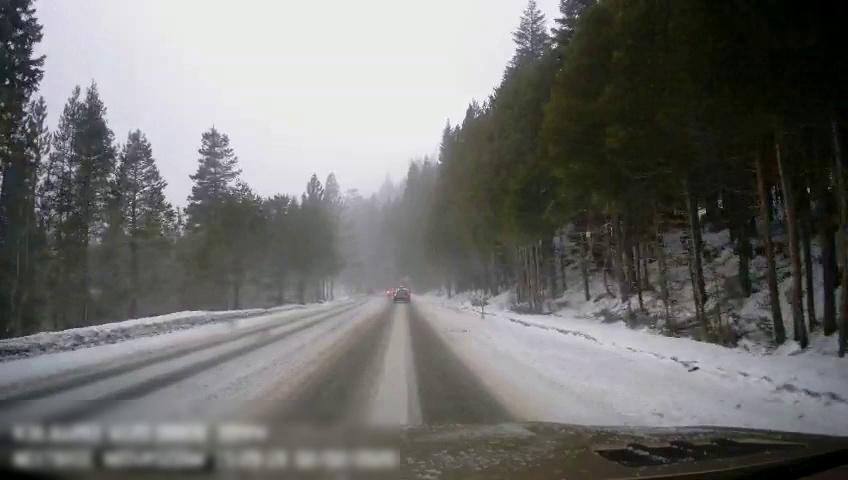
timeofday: Day
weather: Snowy
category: Drivable Space
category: Vehicles | SUV